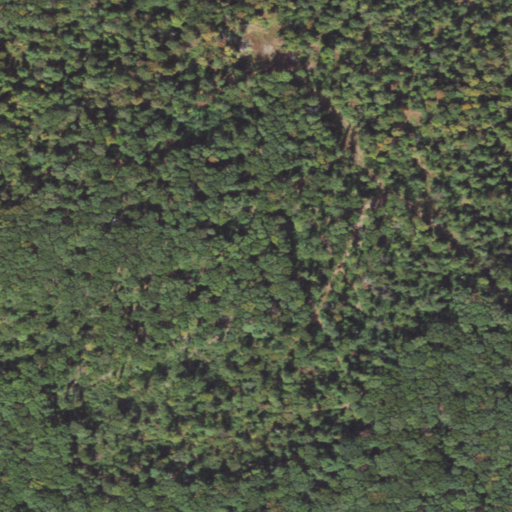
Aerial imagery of mountain in Pennsylvania named Pigeon Hill containing only deciduous forest